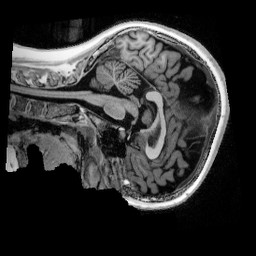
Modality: UNIT1_denoised
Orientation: sagittal
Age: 12
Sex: female
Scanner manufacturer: siemens
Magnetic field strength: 3 T
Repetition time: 4 s
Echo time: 0.00303 s